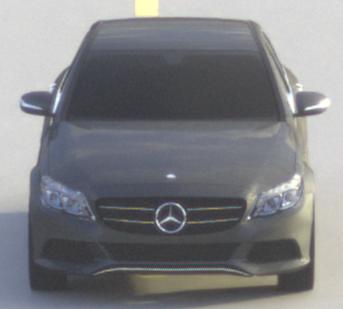
Make: Mercedes-Benz
Model: C 160
Detailed model: C-Class (205) Limousine
Model produced from: 2015/04
Model produced until: 2018/04
Doors: 4
Color: gray
Road condition: dry road
Daytime: morning or afternoon
Contrast: medium contrast